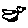
Label: bird